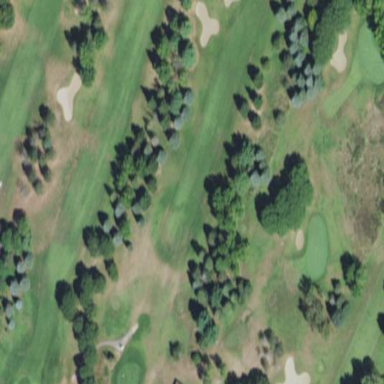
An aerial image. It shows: Golf fairway surrounded by grass.